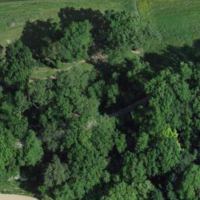
EUNIS habitat code: 41
Species observed at this site:
Lamium galeobdolon